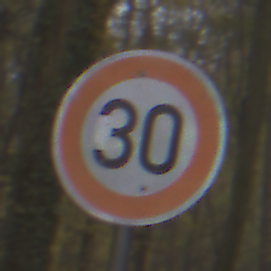
Verkehrszeichen: Geschwindigkeit30
Umgebung: Outdoor, Nature
Tageszeit: MorningAfternoon
Wetter: Overcast
Licht: Natural
Jahreszeit: Autumn
Kontrast: LowContrast